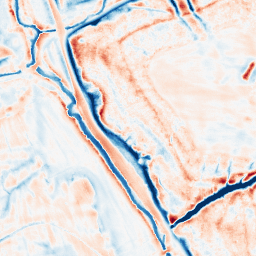
Category: edge_preserving
Decomposition family: bilateral
Decomposition parameters: d: 21
sigma_color: 50
sigma_space: 50
Upsampling method: sinc_hamming
Upsampling parameters: scale: 2
kernel_size: 16
Upsampling scale: 2